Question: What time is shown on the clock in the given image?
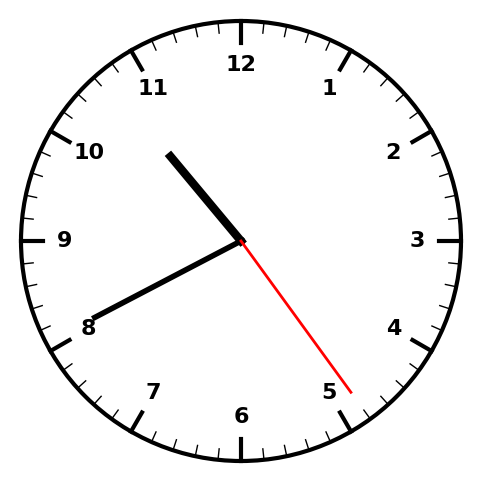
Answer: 10:40:24